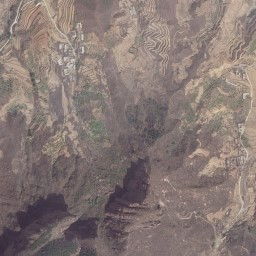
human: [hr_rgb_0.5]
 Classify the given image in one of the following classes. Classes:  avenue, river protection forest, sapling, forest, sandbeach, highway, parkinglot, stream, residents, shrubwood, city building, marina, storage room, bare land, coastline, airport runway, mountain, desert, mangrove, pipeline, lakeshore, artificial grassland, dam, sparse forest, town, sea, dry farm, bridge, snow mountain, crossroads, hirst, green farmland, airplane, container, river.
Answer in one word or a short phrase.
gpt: mountain